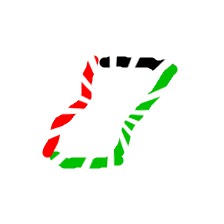
Shape: parallelogram